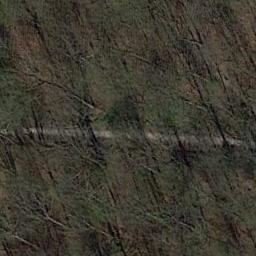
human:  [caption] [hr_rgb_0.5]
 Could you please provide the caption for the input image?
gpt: The forest has some sparse green trees and the forest soil is deep yellow .

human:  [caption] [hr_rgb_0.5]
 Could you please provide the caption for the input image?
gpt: Many withered trees are in a forest and there is a straight road in the forest .

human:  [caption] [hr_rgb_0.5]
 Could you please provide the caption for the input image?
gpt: The forest is on the bare land .

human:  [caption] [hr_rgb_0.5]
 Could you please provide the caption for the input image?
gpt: This is a dense forest .

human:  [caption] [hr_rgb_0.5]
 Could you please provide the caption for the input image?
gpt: A sparse forest with some withered trees .